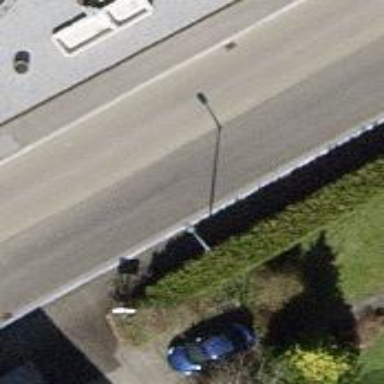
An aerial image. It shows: Tertiary road with asphalt surface. There are sidewalks on both sides and separate lane for cycling on the left.